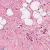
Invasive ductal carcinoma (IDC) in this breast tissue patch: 0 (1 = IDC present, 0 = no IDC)